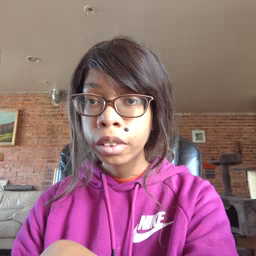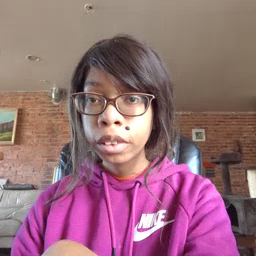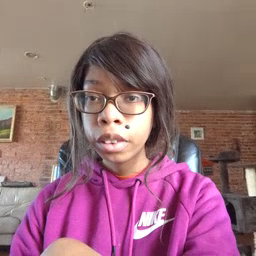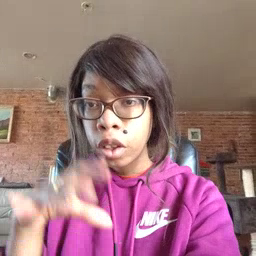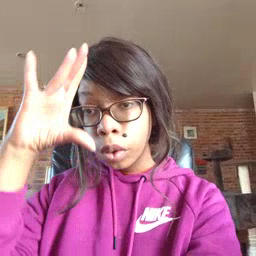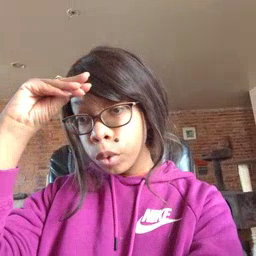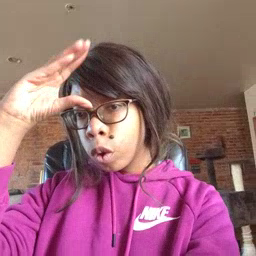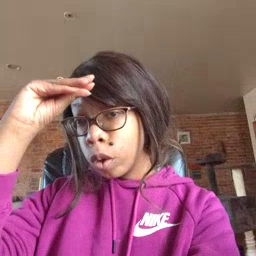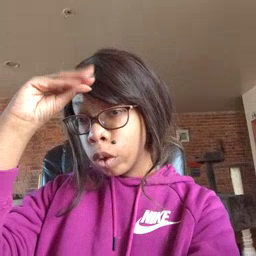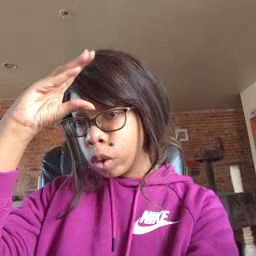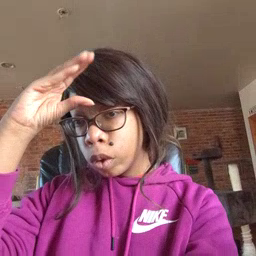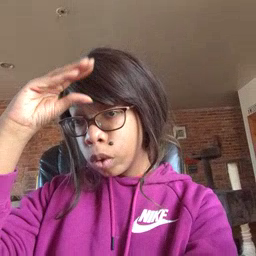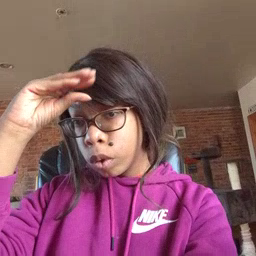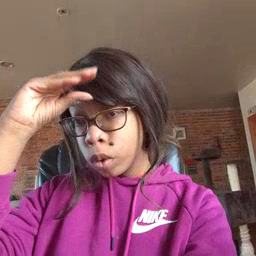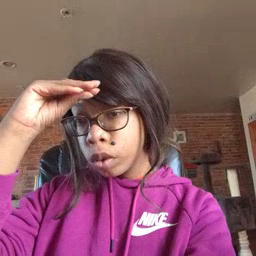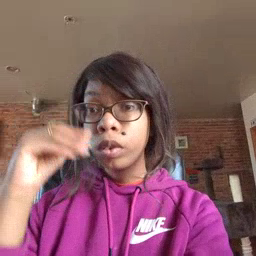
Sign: boy